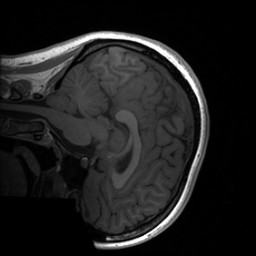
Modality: T1w
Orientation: sagittal
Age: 20
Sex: female
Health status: healthy